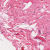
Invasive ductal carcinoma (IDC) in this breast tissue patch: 0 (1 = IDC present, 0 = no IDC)